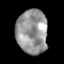
Tissue: skin
Cell type: Epithelial cells
Senescence score: 0.2422
Nuclear area (px): 1344
Mean DAPI intensity: 149.79